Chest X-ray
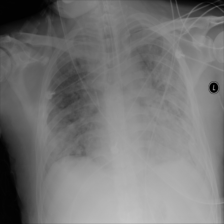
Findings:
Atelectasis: negative
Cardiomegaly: negative
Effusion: negative
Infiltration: negative
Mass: negative
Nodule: negative
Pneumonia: negative
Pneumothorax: positive
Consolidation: negative
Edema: negative
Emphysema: negative
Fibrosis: negative
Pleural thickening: negative
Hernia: negative